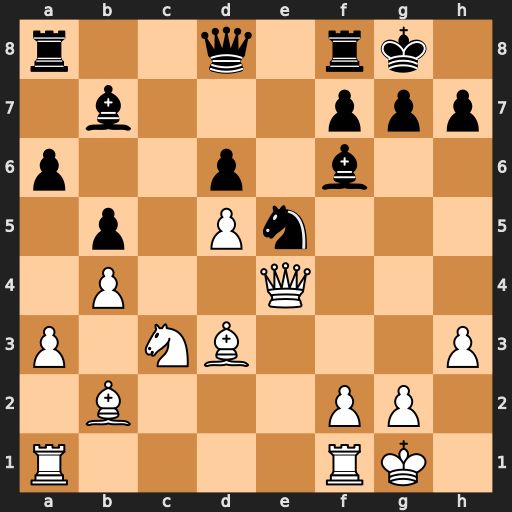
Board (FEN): r2q1rk1/1b3ppp/p2p1b2/1p1Pn3/1P2Q3/P1NB3P/1B3PP1/R4RK1
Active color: w
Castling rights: -
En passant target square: -
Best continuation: Qxh7#